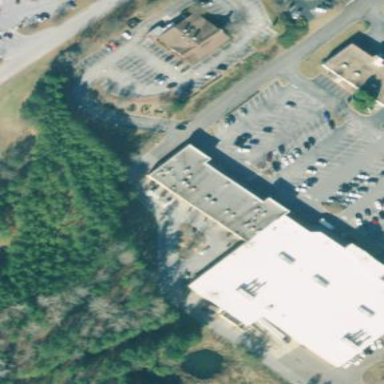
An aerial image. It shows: Retail building.